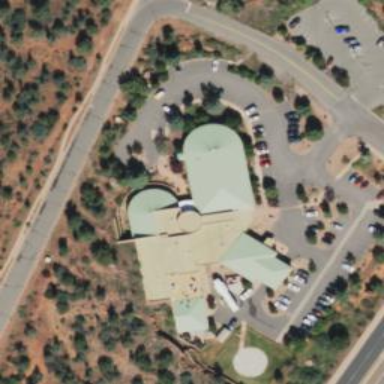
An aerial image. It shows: Healthcare facility identified as hospital.